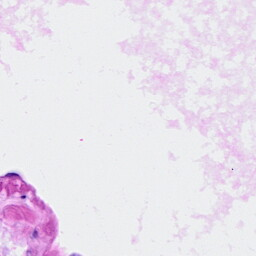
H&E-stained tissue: Ovarian